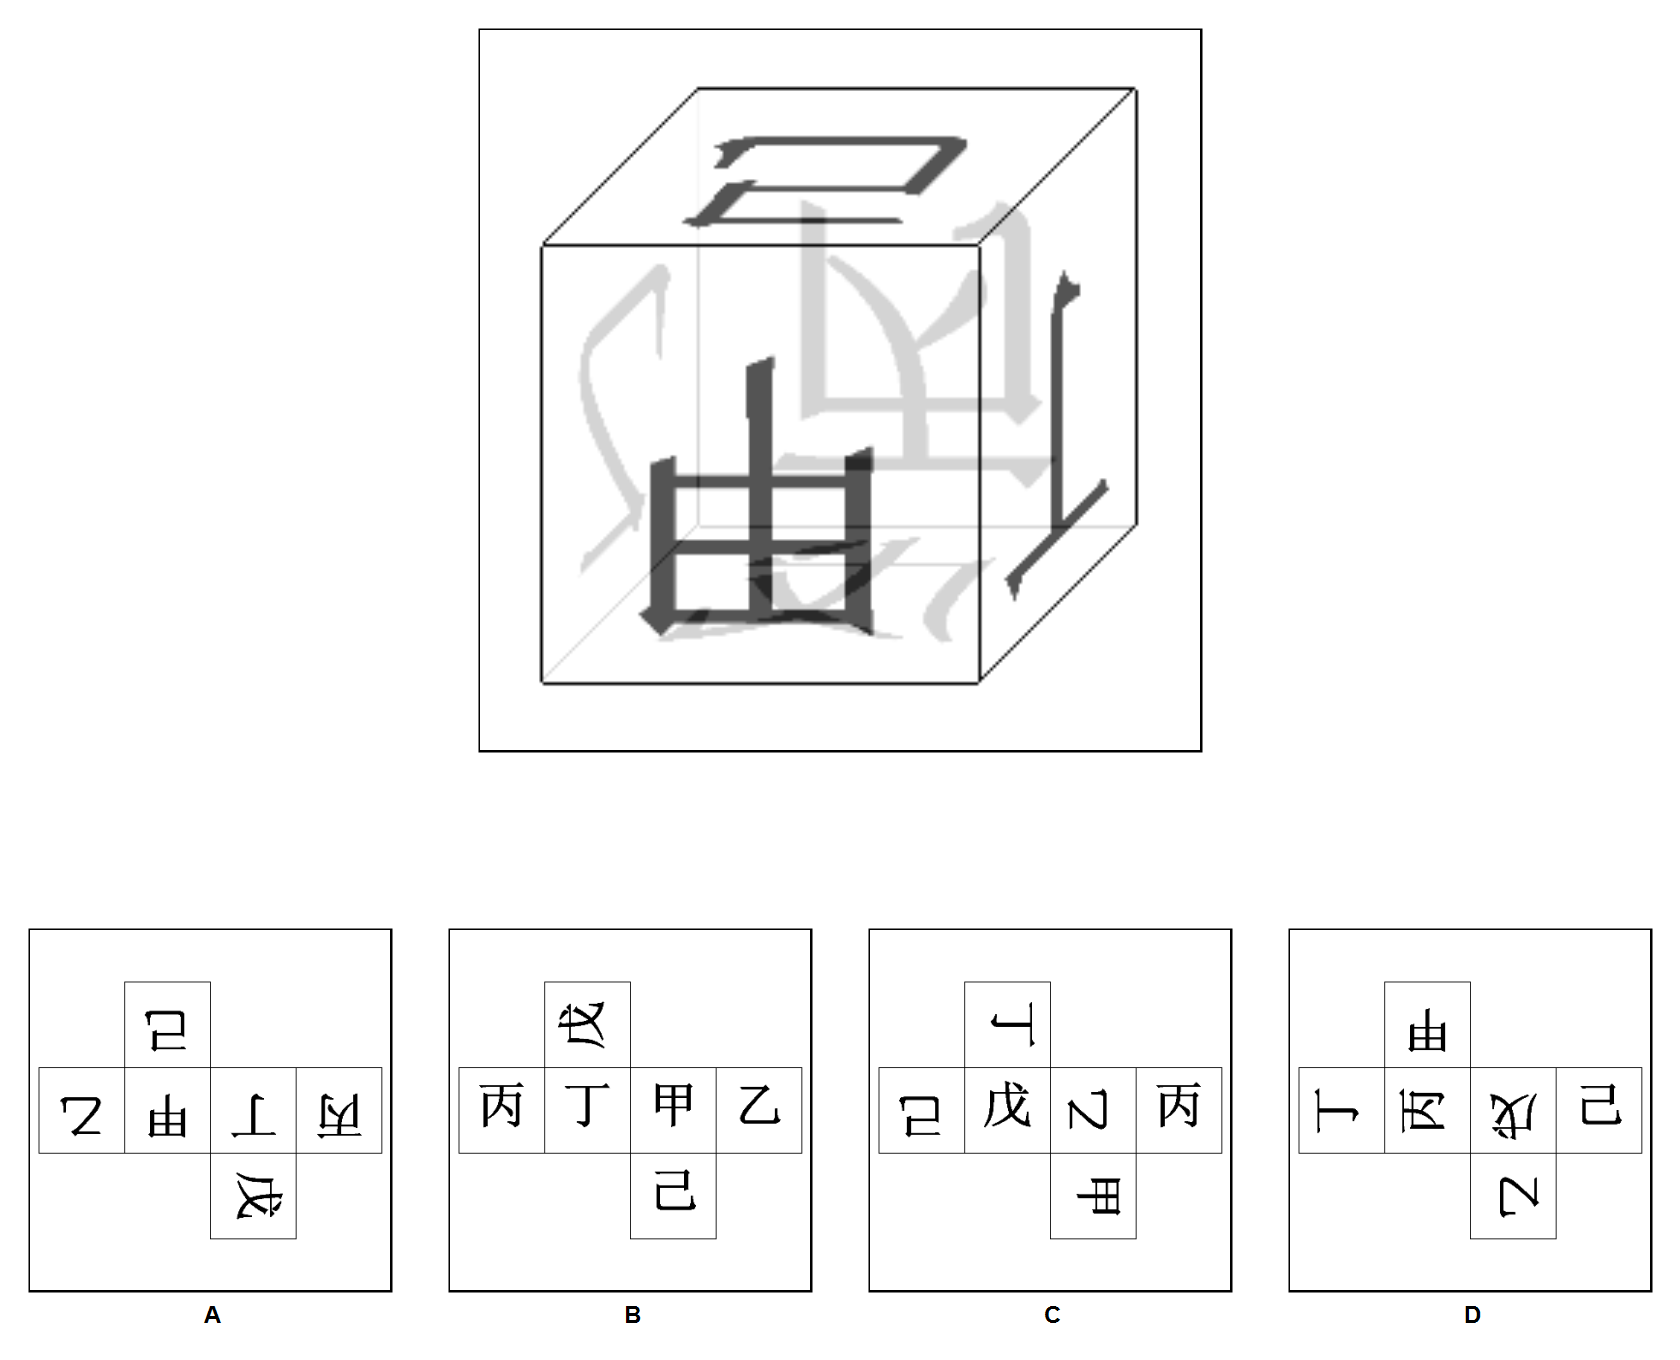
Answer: B